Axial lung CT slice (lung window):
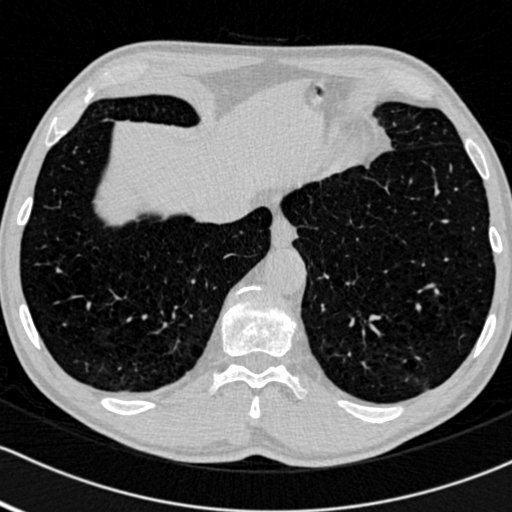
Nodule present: no